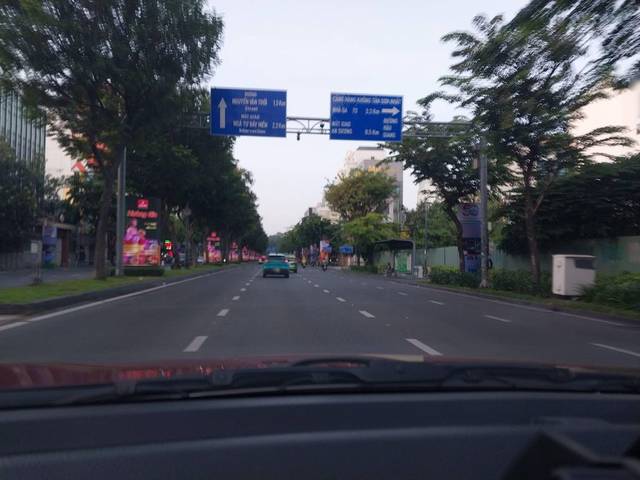
Region: Vietnam
Coordinates: 10.808, 106.665